Question: <URL>
I have an irregularly shaped object in which I have to find the greatest and smallest diameter.
To find the greatest diameter, I extracted the boundary points and found the distances between all the points. I took the maximum distance amongst those distances which gave me my greatest diameter.
'''
boundaries = bwboundaries(binaryImage);
numberOfBoundaries = size(boundaries, 1);
for blobIndex = 1 : numberOfBoundaries
thisBoundary = boundaries{blobIndex};
x = thisBoundary(:, 2); % x = columns.
y = thisBoundary(:, 1); % y = rows.
% Find which two boundary points are farthest from each other.
maxDistance = -inf;
for k = 1 : length(x)
distances = sqrt( (x(k) - x) .^ 2 + (y(k) - y) .^ 2 );
[thisMaxDistance, indexOfMaxDistance] = max(distances);
if thisMaxDistance > maxDistance
maxDistance = thisMaxDistance;
index1 = k;
index2 = indexOfMaxDistance;
end
end
'''
I have attached my image containing the longest diameter.

I also need a line segment that passes through the centroid connecting the two boundary points whose length is shortest. When I try to find the shortest diameter by modifying the above code, to find 'min(distances)', I am getting an error that says:
> Error using 'griddedInterpolant'
The coordinates of the input points must be finite values; 'Inf' and 'NaN' are not permitted.
What do I need to do to find the shortest "diameter" (that is, passing through the centroid) of this object?
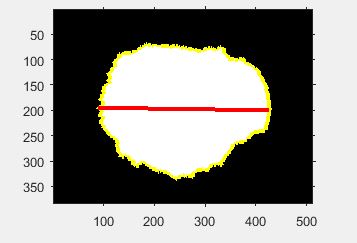
Answer: it's possible to use a polar image like this:
'''
lesion = imread('lesion.jpg');
bw = lesion > 100;
c = regionprops(bw,'Centroid');
c = c.Centroid;
% polar args
t = linspace(0,2*pi,361);
t(end) = [];
r = 0:ceil(sqrt(numel(bw)/4));
[tg,rg] = meshgrid(t,r);
[xg,yg] = pol2cart(tg,rg);
xoff = xg + c(1);
yoff = yg + c(2);
% polar image
pbw = interp2(double(bw),xoff,yoff,'nearest') == 1;
[~,radlen] = min(pbw,[],1);
radlen(radlen == 1) = max(r);
n = numel(radlen);
% add two edges of line to form diameter
diamlen = radlen(1:n/2) + radlen(n/2+1:n);
% find min diameter
[mindiam,tminidx1] = min(diamlen);
tmin = t(tminidx1);
rmin = radlen(tminidx1);
tminidx2 = tminidx1 + n/2;
xx = [xoff(radlen(tminidx1),tminidx1) xoff(radlen(tminidx2),tminidx2)];
yy = [yoff(radlen(tminidx1),tminidx1) yoff(radlen(tminidx2),tminidx2)];
% viz
figure;
subplot(121);
imshow(pbw);
title('polar image');
subplot(122);
imshow(bw);
hold on
plot(c(1),c(2),'or')
plot(xx,yy,'g')
legend('centroid','shortest diameter');
'''
and the output is:
<URL>